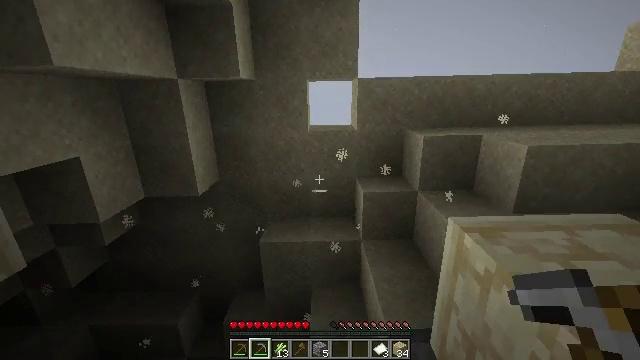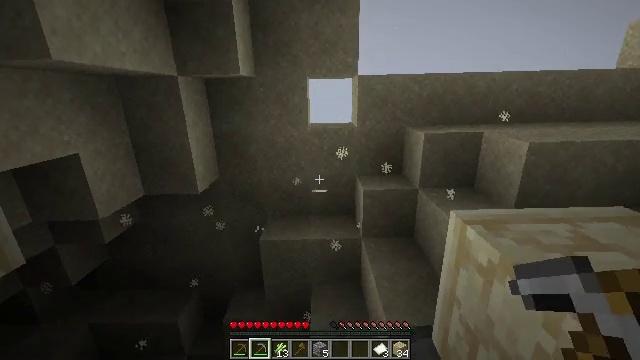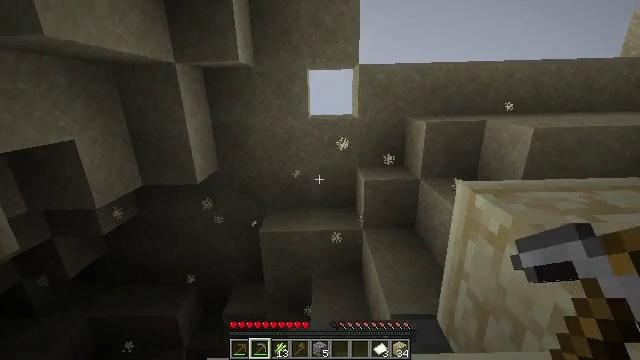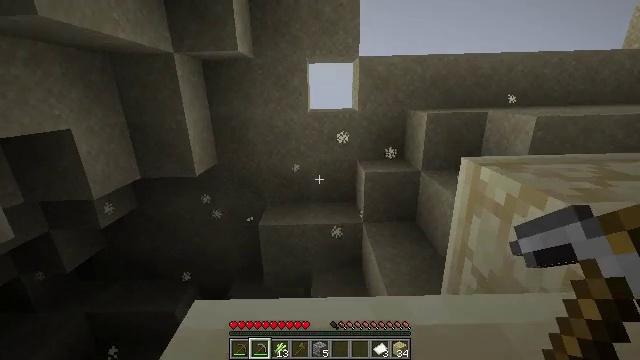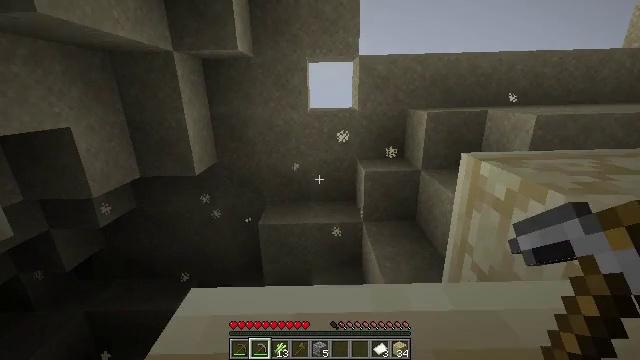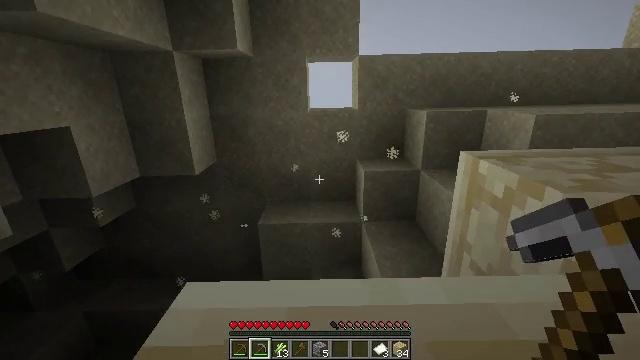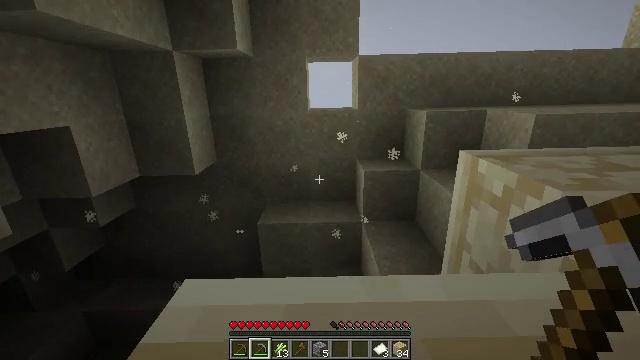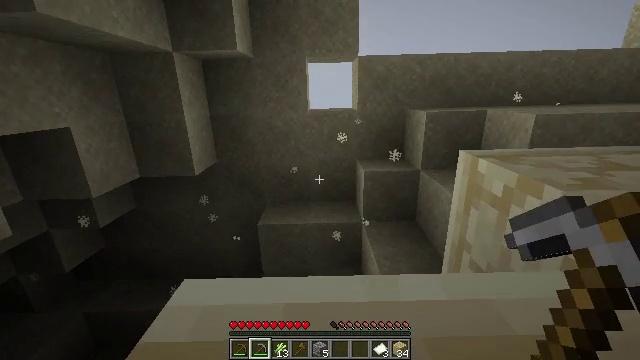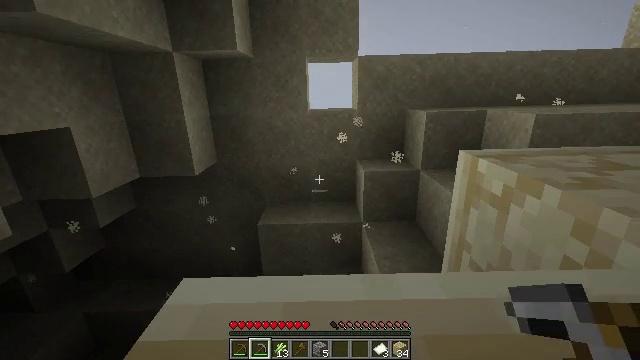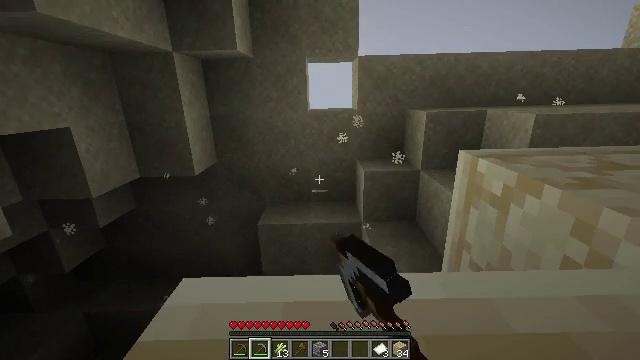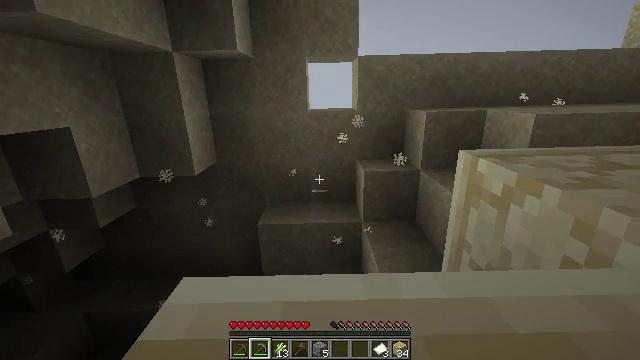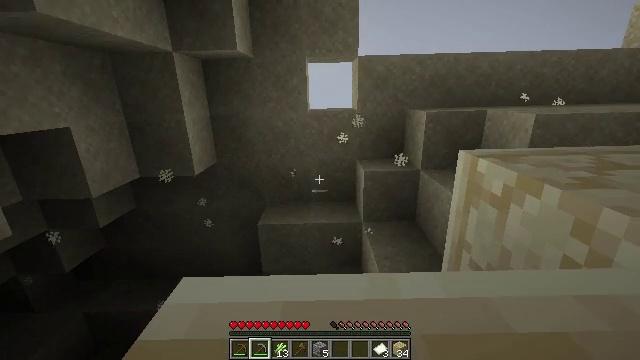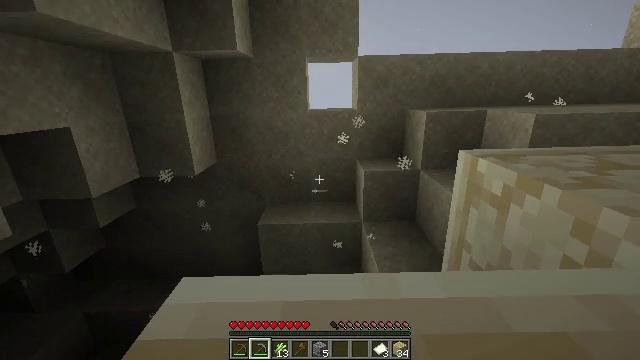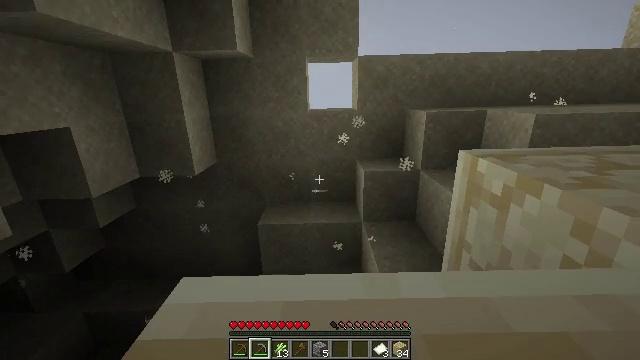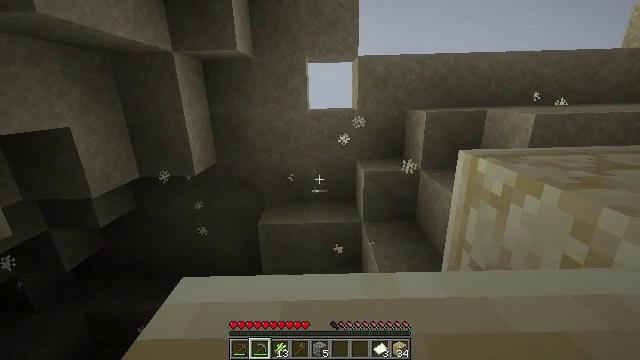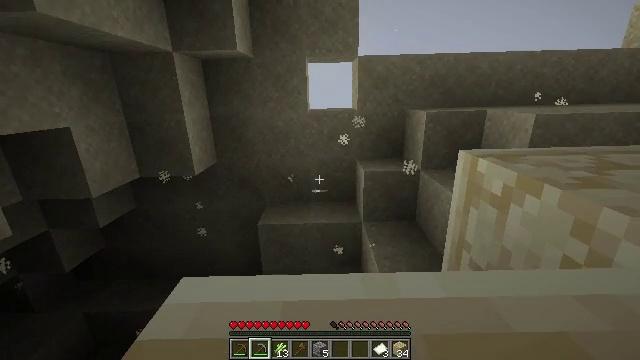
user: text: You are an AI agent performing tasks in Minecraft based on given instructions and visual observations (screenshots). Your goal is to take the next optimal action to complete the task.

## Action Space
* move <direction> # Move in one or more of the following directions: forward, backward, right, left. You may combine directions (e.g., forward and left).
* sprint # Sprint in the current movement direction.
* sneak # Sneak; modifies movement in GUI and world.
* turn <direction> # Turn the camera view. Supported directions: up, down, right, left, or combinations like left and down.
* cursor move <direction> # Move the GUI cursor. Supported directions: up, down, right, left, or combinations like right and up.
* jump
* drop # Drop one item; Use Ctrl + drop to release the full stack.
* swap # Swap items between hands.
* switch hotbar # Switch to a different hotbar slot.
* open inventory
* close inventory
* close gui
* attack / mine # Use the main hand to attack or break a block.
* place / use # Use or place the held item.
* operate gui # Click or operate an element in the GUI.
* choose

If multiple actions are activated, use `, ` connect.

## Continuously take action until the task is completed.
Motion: motion action
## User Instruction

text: Mine sand by the water.
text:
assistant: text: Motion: move forward
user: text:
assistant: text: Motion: move forward
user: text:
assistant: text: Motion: move forward
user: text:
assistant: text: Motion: no_op
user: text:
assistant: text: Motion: no_op
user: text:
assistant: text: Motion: no_op
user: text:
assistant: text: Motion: no_op
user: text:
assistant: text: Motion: attack / mine
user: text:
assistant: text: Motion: attack / mine
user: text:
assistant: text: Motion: attack / mine
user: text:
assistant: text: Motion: attack / mine
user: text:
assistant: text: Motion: attack / mine
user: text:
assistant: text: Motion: attack / mine
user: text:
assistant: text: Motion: attack / mine
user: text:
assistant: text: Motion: attack / mine
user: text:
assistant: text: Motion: attack / mine
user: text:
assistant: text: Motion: attack / mine
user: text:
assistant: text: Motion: attack / mine
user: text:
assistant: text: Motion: move forward, attack / mine
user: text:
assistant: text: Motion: move forward
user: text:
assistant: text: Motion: move forward
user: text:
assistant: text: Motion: move forward and move left
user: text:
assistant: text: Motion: move forward and move left
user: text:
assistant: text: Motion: move forward and move left
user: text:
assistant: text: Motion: move forward and move left, jump
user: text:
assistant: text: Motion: move forward and move left, turn right and up, jump
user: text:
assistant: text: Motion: move forward and move left, turn right, jump
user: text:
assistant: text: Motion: move forward and move left, jump
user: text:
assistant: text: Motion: move forward and move left, jump
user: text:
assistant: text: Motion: move forward and move left, turn right, jump